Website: macys
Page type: payment
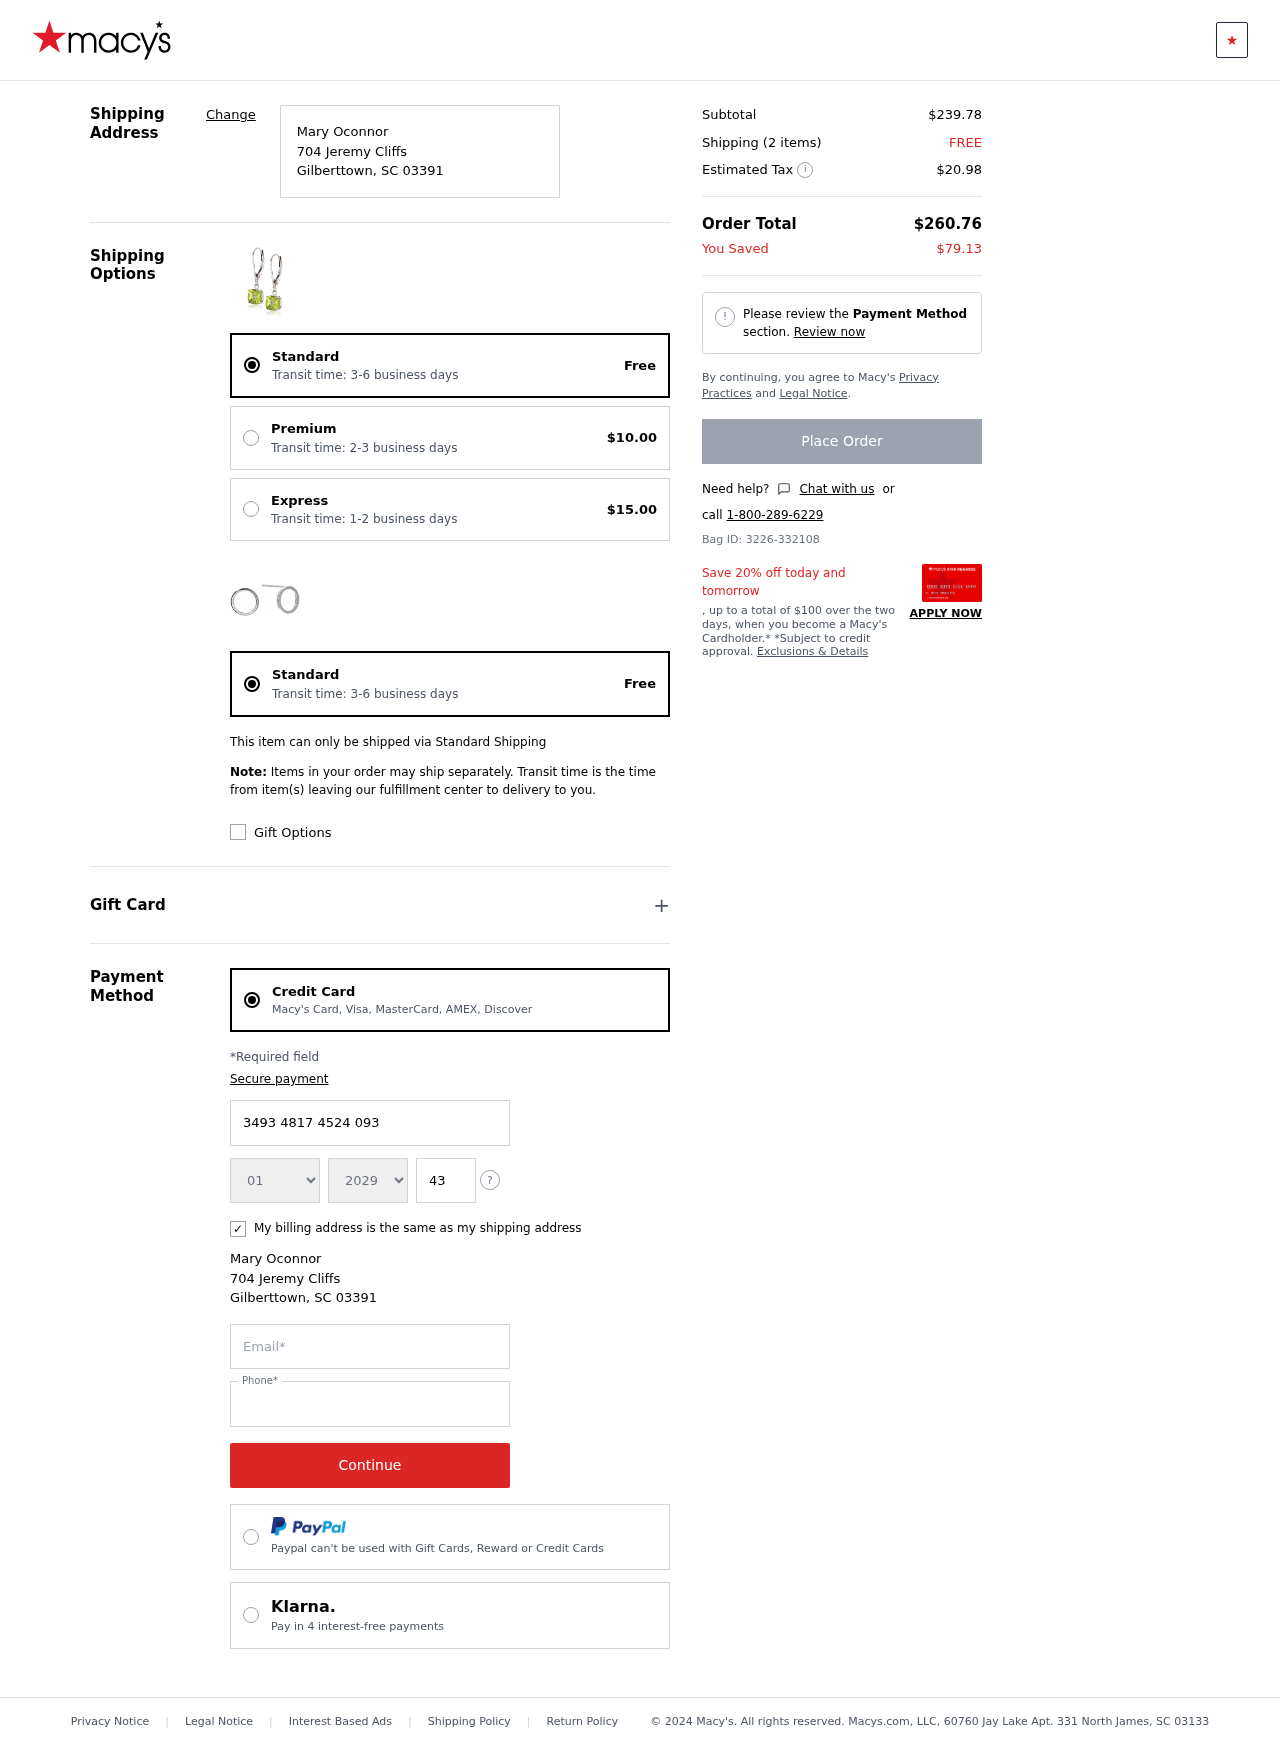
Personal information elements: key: PII_CARD_CVV
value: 4331
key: PII_CARD_EXPIRY_MONTH
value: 01
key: PII_CARD_EXPIRY_YEAR
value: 29
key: PII_CARD_NUMBER
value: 3493 4817 4524 093
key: PII_CITY
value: Gilberttown
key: PII_EMAIL
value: mary.oconnor@gmail.com
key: PII_FULLNAME
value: Mary Oconnor
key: PII_PHONE
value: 2722141813
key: PII_POSTCODE
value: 03391
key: PII_STATE_ABBR
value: SC
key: PII_STREET
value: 704 Jeremy Cliffs
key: PII_FULLNAME2
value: Mary Oconnor
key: PII_CITY2
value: Gilberttown
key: PII_STATE_ABBR2
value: SC
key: PII_POSTCODE_FULL
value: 03391
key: PII_POSTCODE_NUMERIC
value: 3391
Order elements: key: ORDER_DELIVERY_DATE
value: Transit time: 3-6 business days
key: ORDER_SHIPPING_STANDARD
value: Free
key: ORDER_SHIPPING_PREMIUM
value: $10.00
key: ORDER_SHIPPING_EXPRESS
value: $15.00
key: ORDER_DELIVERY_DATE2
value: Transit time: 3-6 business days
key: ORDER_SHIPPING_STANDARD2
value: Free
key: ORDER_SUBTOTAL
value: $239.78
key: ORDER_NUM_ITEMS
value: Shipping (2 items)
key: ORDER_SHIPPING_COST
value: FREE
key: ORDER_TAX
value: $20.98
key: ORDER_TOTAL
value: $260.76
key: ORDER_SAVINGS
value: $79.13
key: ORDER_ID
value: Bag ID: 3226-332108